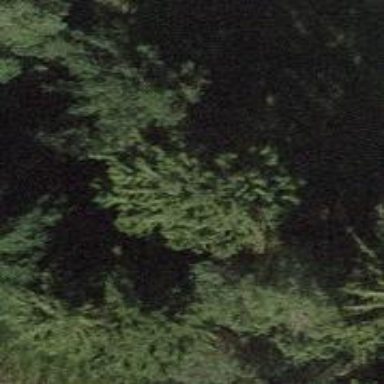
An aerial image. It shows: Urban tree with needleleaved evergreen leaves.